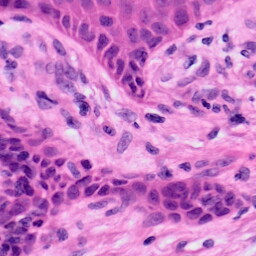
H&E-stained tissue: Skin